Question: I'm trying to get password_change view and PasswordChangeForm working, but I get an html where the form renders correctly but nothing happens when I fill the form and click enter and there isn't a "send" button for the form. I'm probably missing something simple here, but the docs doesn't seem very helpful.
So, this is the urls.py:
'''
from django.contrib.auth.views import password_change
from sisacademico import views
url(r'^password_changed/$', views.password_changed, name='password_changed'),
url(r'^change_password/$', password_change,
{'template_name': 'sisacademico/change_password.html',
'post_change_redirect': sisacademico/password_changed/'}),
'''
this is the html, change_password.html:
'''
{% extends 'base_sisacademico.html' %}
{% block content %}
{{form.as_ul}}
{% endblock content %}
'''
What I get is this form with no submit button that doesn't work:
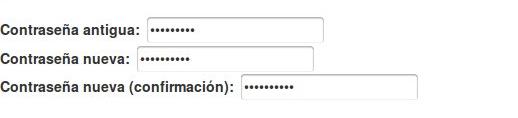
Answer: The Django template form tags {{ form }} don't output a submit button. You're going to need to put that in your HTML. You'll have something like:
'''
<form method="post">
{% csrf_token %}
{{ form.as_ul }}
<input type="submit" value="Submit" />
</form>
'''
take a look at the <URL> for other examples